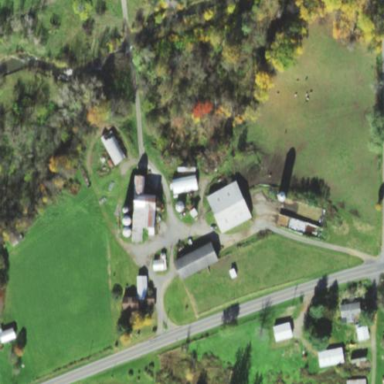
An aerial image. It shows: Farmyard area.